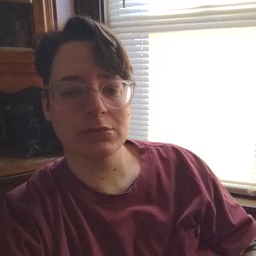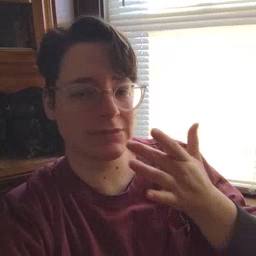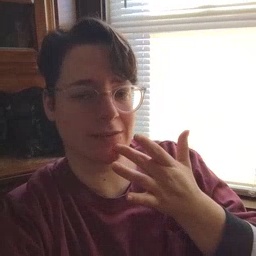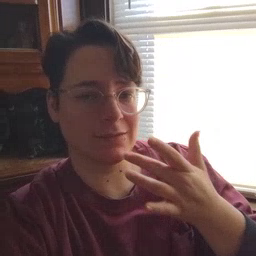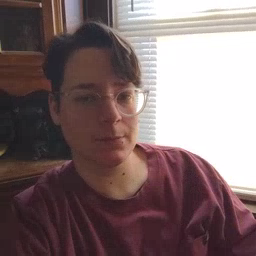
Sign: taste